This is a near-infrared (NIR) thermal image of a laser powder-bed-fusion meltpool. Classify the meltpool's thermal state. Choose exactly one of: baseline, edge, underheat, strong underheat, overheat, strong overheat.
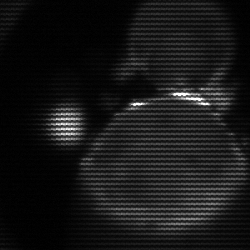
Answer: edge